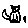
Label: cat